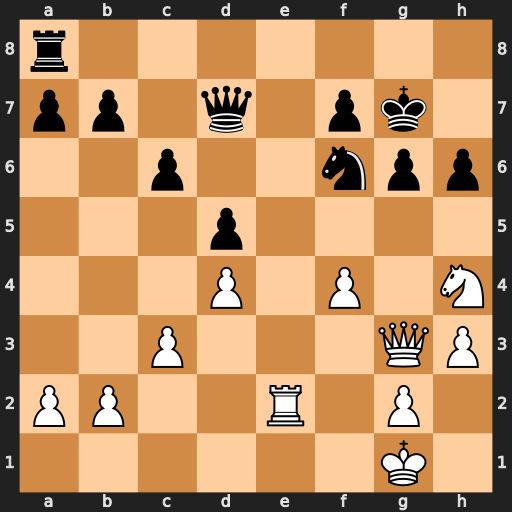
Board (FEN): r7/pp1q1pk1/2p2npp/3p4/3P1P1N/2P3QP/PP2R1P1/6K1
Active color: w
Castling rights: -
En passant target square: -
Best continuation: Re7 Qxe7 Nf5+ Kh7 Nxe7